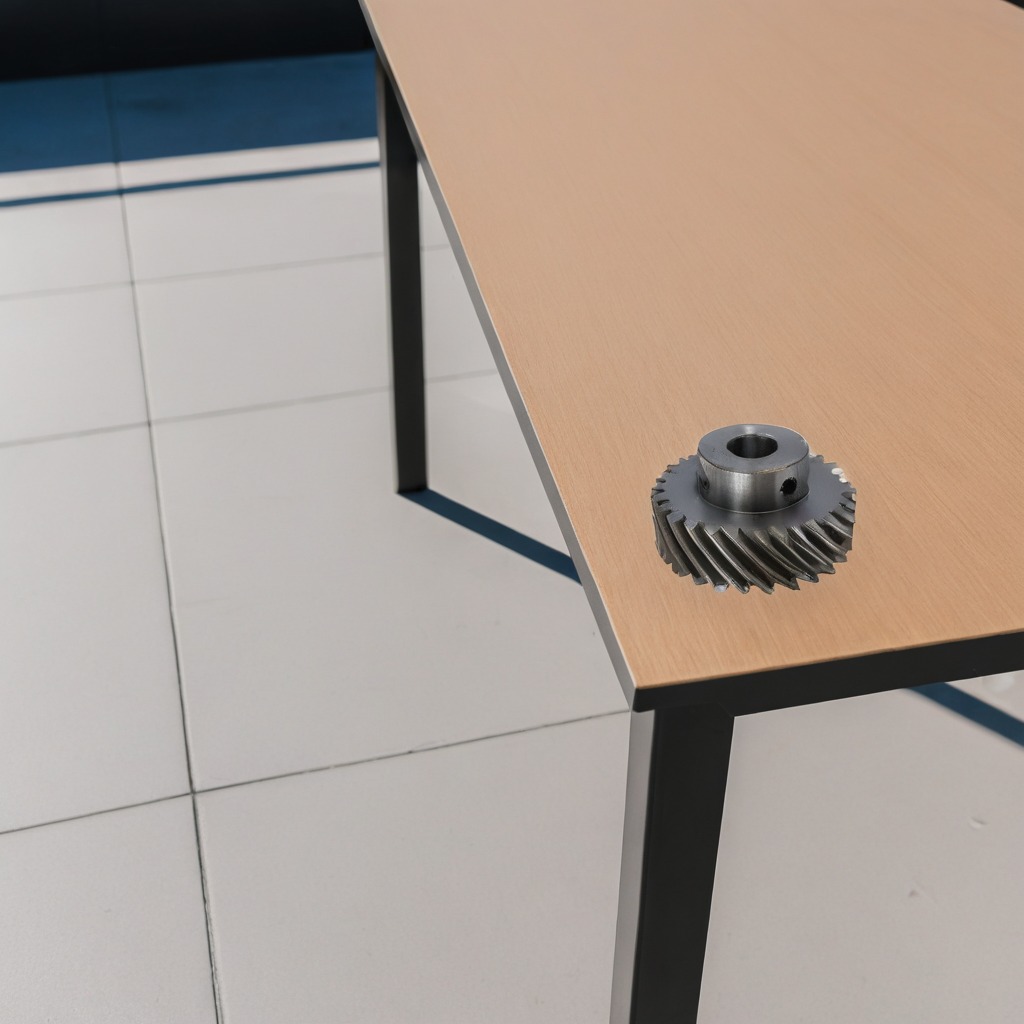
A steel gear with teeth is lying on the table.